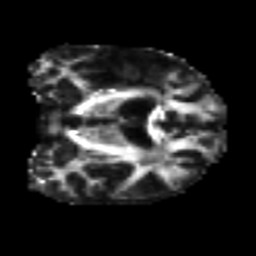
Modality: FA
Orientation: coronal
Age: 65
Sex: male
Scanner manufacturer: siemens
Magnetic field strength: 3 T
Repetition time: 4.987 s
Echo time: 0.0792 s